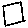
Label: square